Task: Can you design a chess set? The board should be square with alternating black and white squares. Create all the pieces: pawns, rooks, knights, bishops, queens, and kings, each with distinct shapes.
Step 4024:
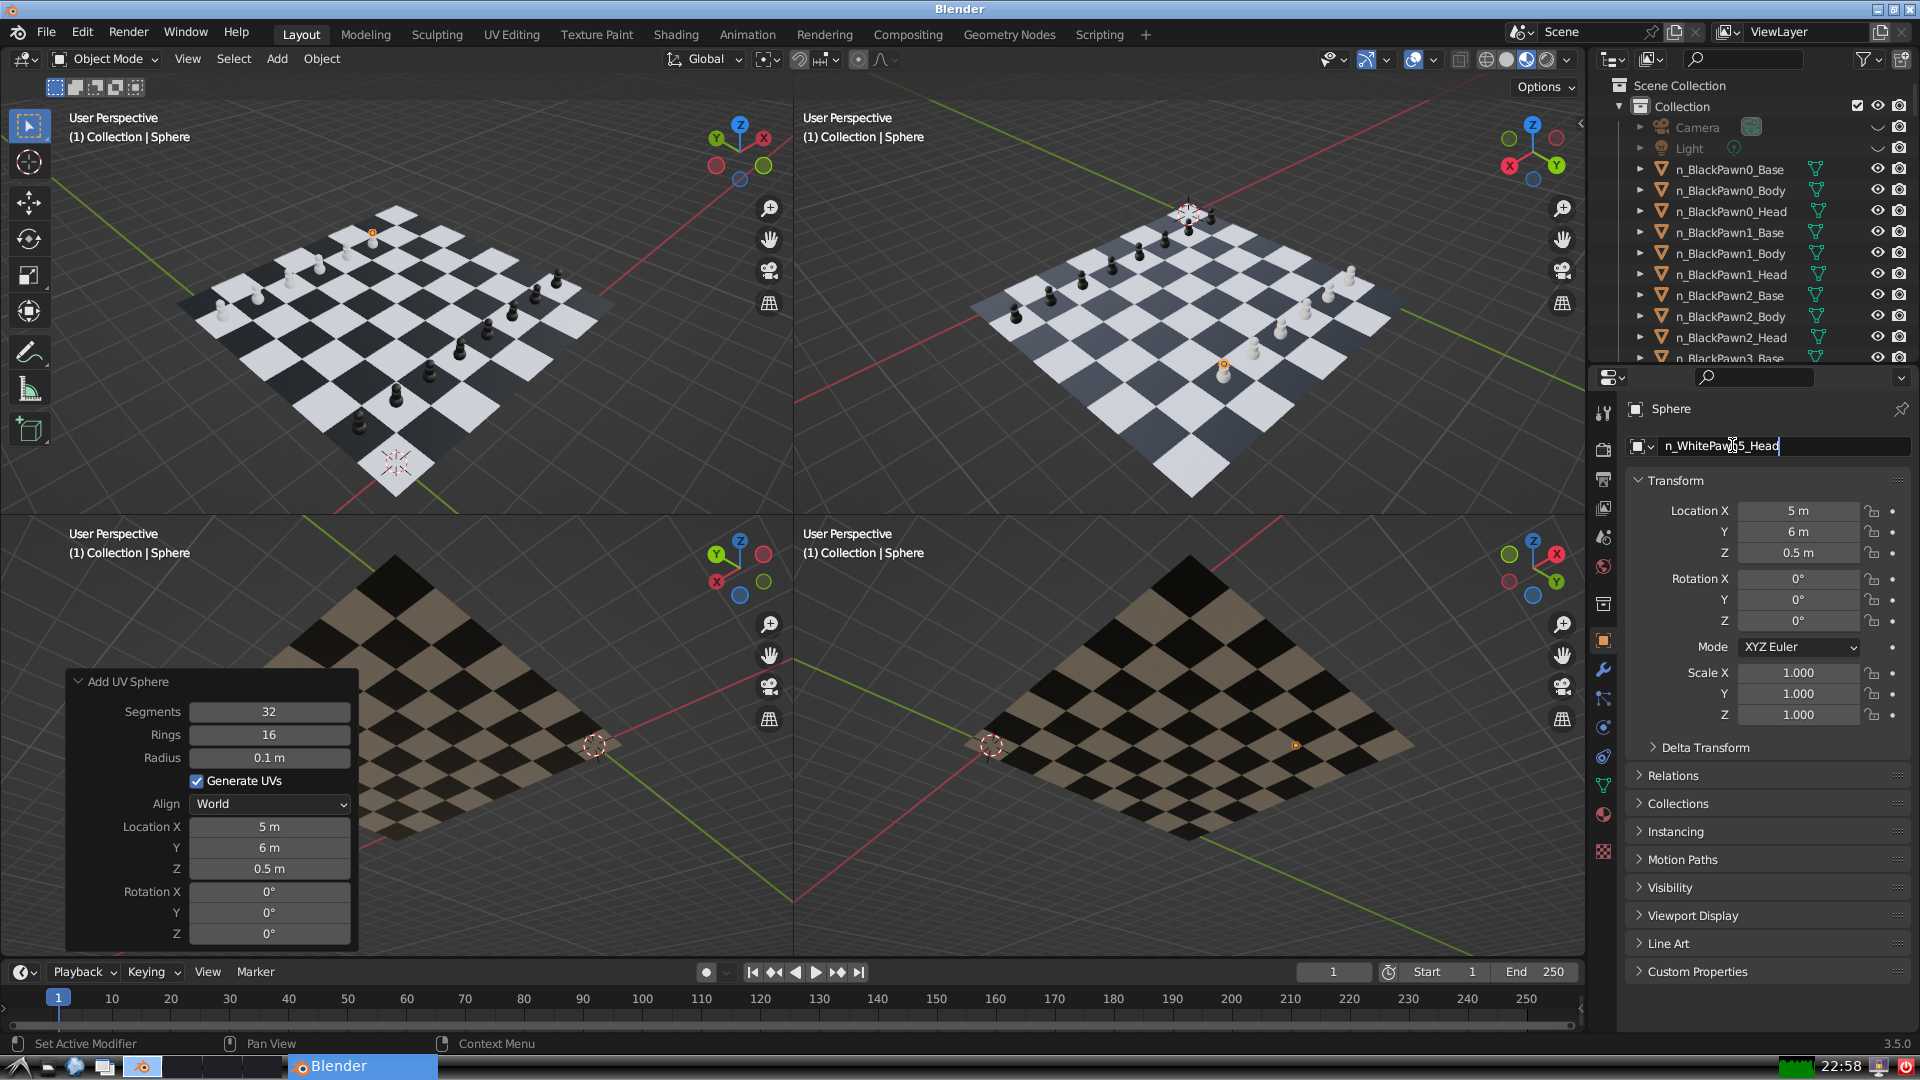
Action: {"key_press": ['Return']}